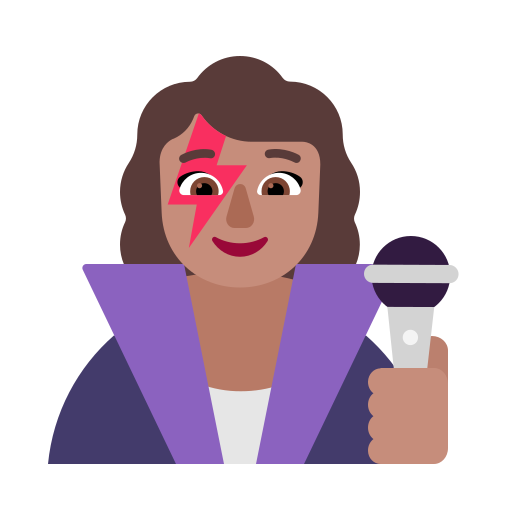
woman singer flat